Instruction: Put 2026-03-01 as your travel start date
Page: home
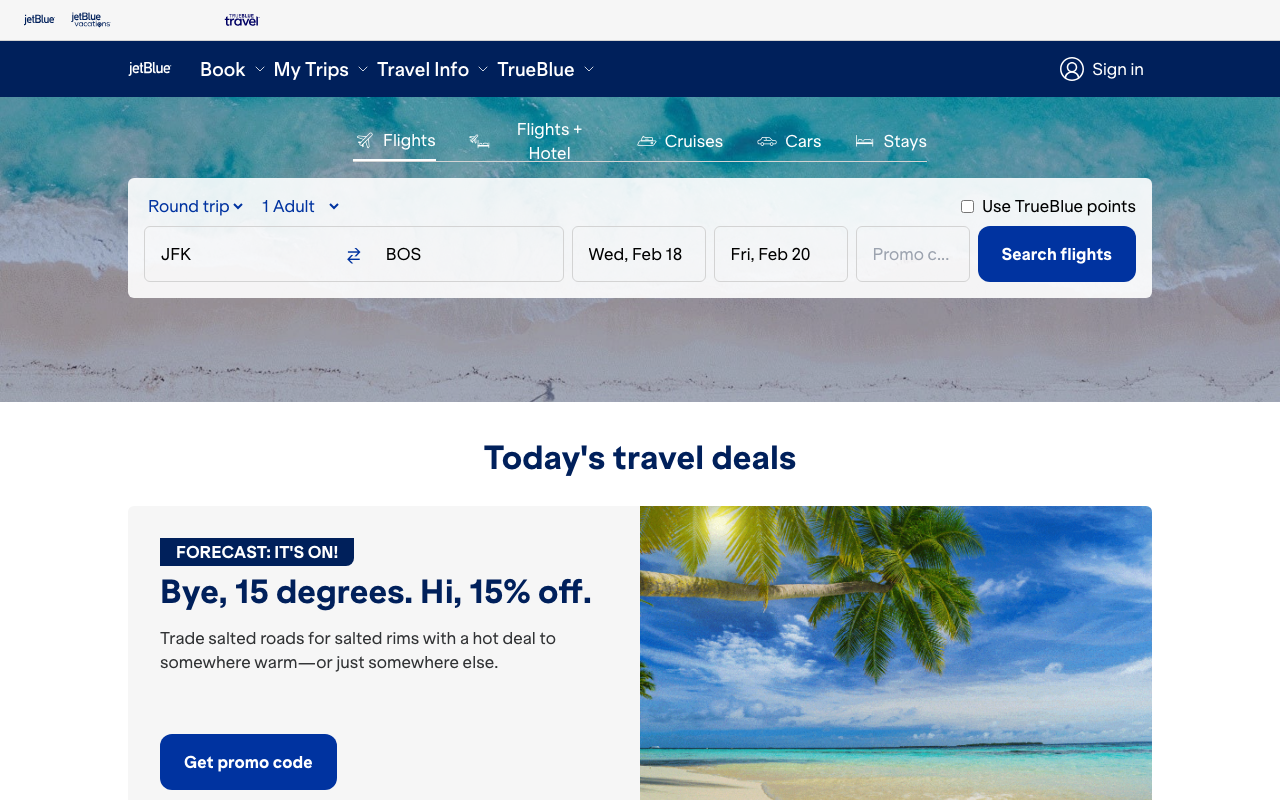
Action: type